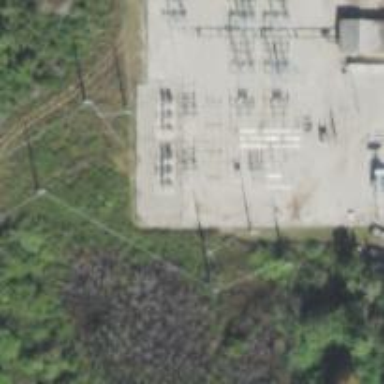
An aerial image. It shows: Switch for power supply.